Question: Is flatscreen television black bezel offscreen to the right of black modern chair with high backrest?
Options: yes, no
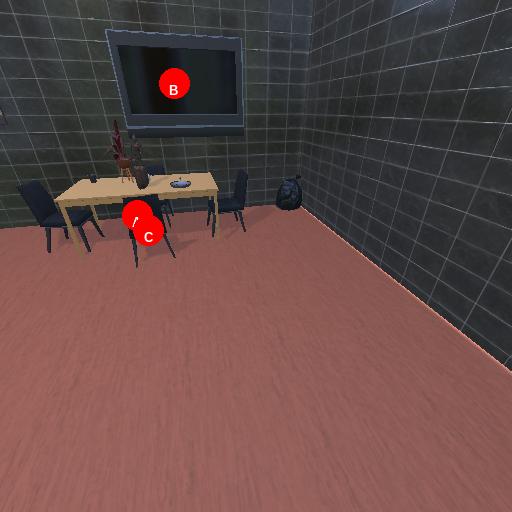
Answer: yes